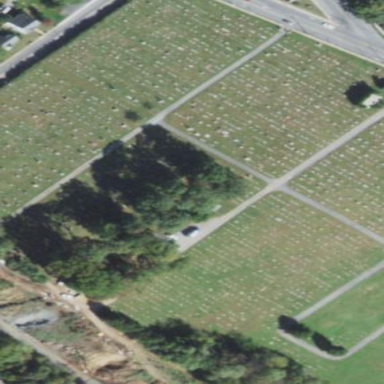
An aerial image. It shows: Cemetery or graveyard.